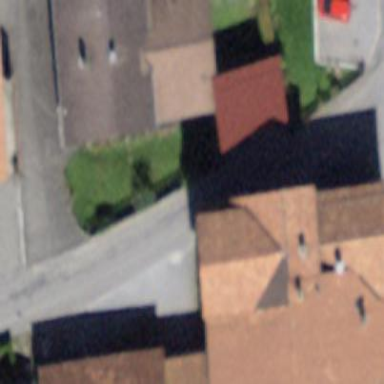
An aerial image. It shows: Residential building.